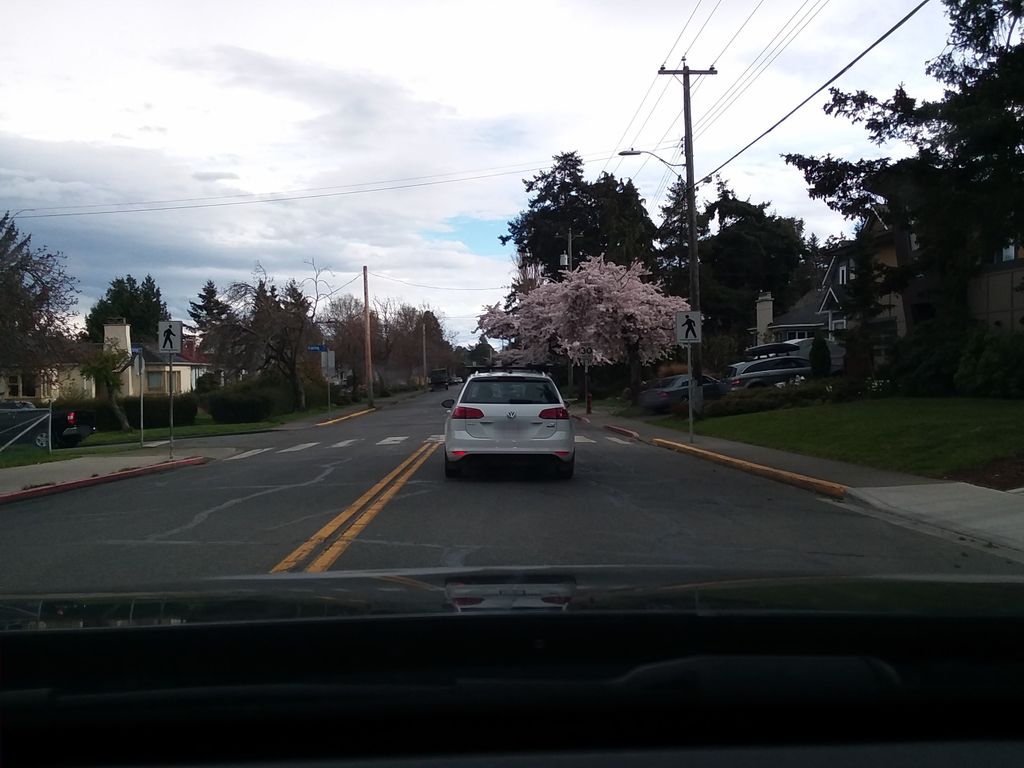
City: victoria